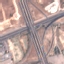
Land use / land cover class: Highway